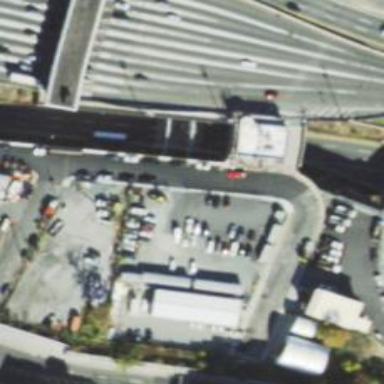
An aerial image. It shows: Toll gantry on the road.